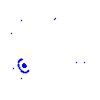
Particle: electron